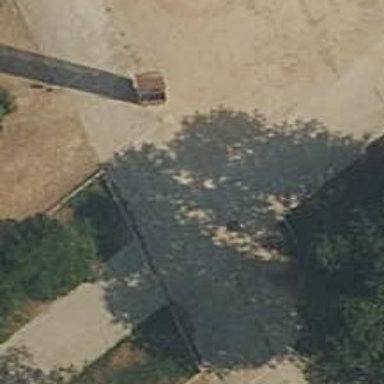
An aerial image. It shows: Concrete footway.